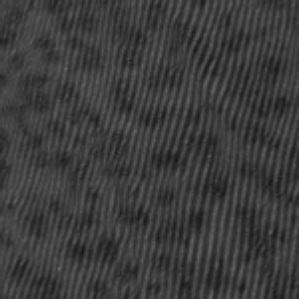
Label: frost